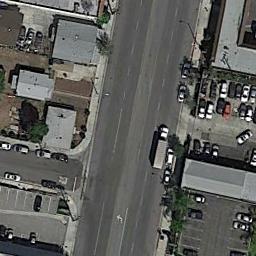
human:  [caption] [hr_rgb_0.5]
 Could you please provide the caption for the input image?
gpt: There was only one big truck on the highway .

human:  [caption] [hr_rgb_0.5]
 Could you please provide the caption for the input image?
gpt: The freeway is next to the parking lot with some cars .

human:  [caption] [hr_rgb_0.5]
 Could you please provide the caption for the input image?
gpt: The straight freeway has many houses and some parking lots on either side of the freeway .

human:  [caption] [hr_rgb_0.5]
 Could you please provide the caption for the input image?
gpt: There are many buildings and roads on both sides of the freeway, There are several cars on the freeway, And many cars are parked in the open space beside the freeway .

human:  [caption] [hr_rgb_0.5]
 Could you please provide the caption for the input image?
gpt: There are some gray buildings and parking lots beside the freeway .